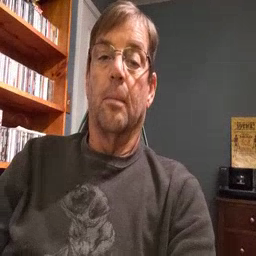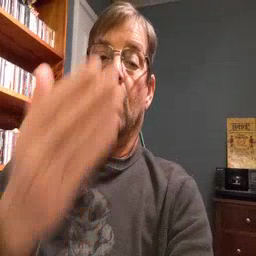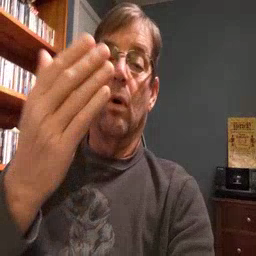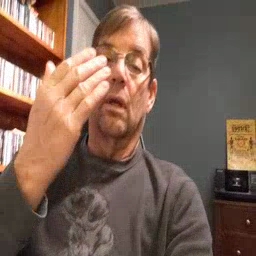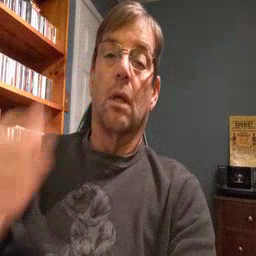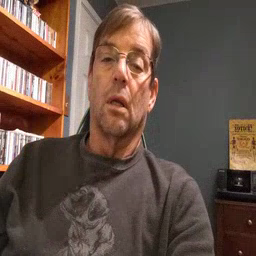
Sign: morning